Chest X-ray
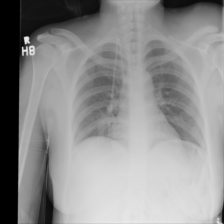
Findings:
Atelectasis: negative
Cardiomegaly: negative
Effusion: negative
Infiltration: negative
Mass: negative
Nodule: negative
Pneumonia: negative
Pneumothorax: negative
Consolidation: negative
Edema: negative
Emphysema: negative
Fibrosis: negative
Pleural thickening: negative
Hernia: negative